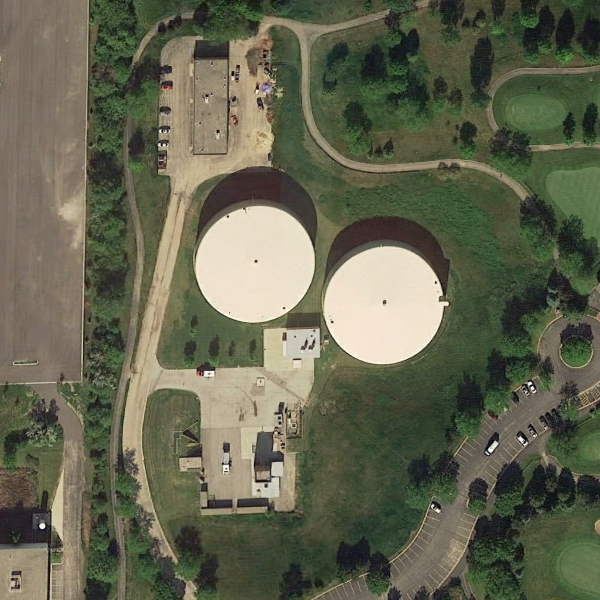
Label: StorageTanks